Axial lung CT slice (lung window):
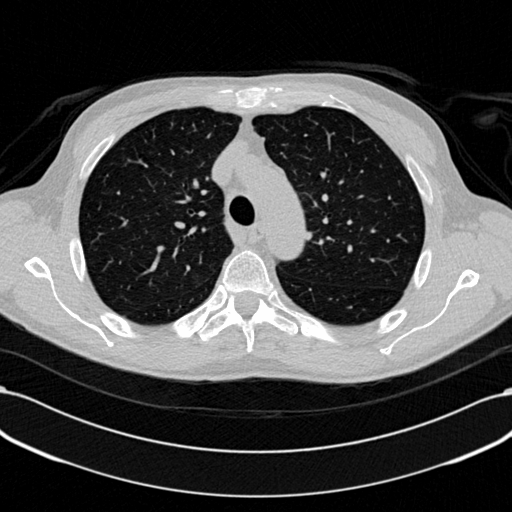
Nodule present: no